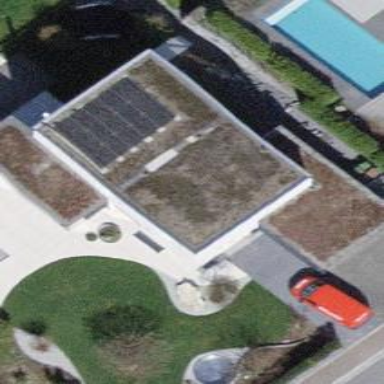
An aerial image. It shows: Solar power generator utilizing photovoltaic technology with solar photovoltaic panels.